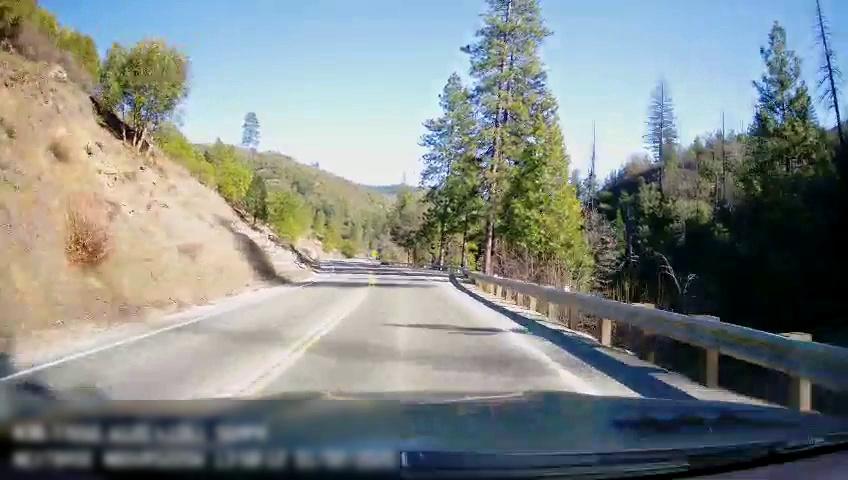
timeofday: Day
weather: Sunny
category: Drivable Space
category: Drivable Space
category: Lanes | Opposite Lane
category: Lanes | Current Lane
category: Lanes | Opposite Lane
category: Lanes | Current Lane